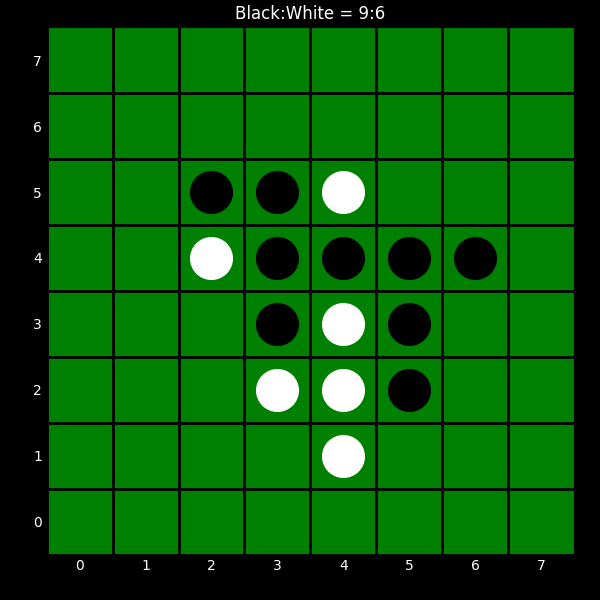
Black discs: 9
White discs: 6